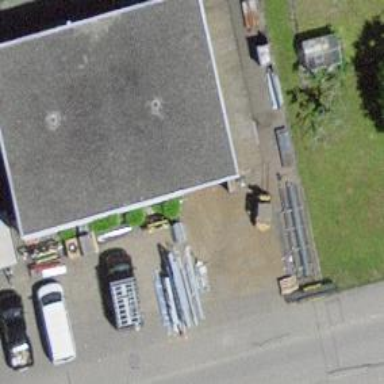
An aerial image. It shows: Industrial building.